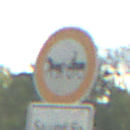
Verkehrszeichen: VerbotGespannfuhrwerke
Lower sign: ZeitangabenMitBeschraenkungAufWochentage8
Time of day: MorningAfternoon
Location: Outdoor (RoadRail)
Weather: PartlyCloudy
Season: NotSpecified
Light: Natural